Question: I have this code:
'''
Select p_firstname, p_email
From teacher as t inner join borrowed as b
where t.p_id = b.p_id;
'''
It works perfectly without where clause.
Once i add it, it gives record count : 0 .
Any solutions? I uploaded a picture

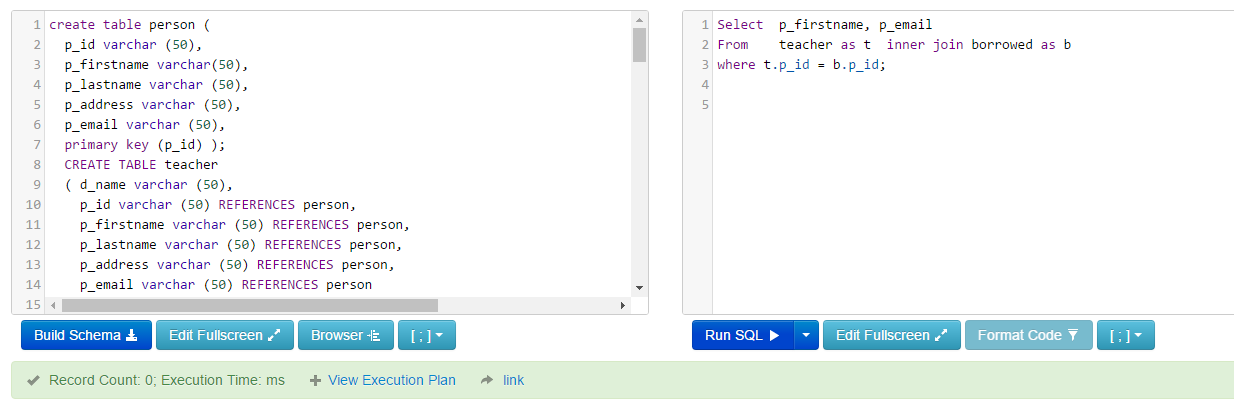
Answer: Are you simply trying to INNER JOIN the two tables on p_id? If that is the case:
'''
SELECT p_firstname, p_email FROM Teacher t
INNER JOIN Borrowed b ON t.p_id = b.p_id
'''
If you would like to return all records from the Teacher table, even when there are null p_id in the Borrowed table, use a 'LEFT JOIN' instead.